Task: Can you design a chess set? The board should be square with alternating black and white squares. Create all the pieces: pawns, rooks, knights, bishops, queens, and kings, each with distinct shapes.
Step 4521:
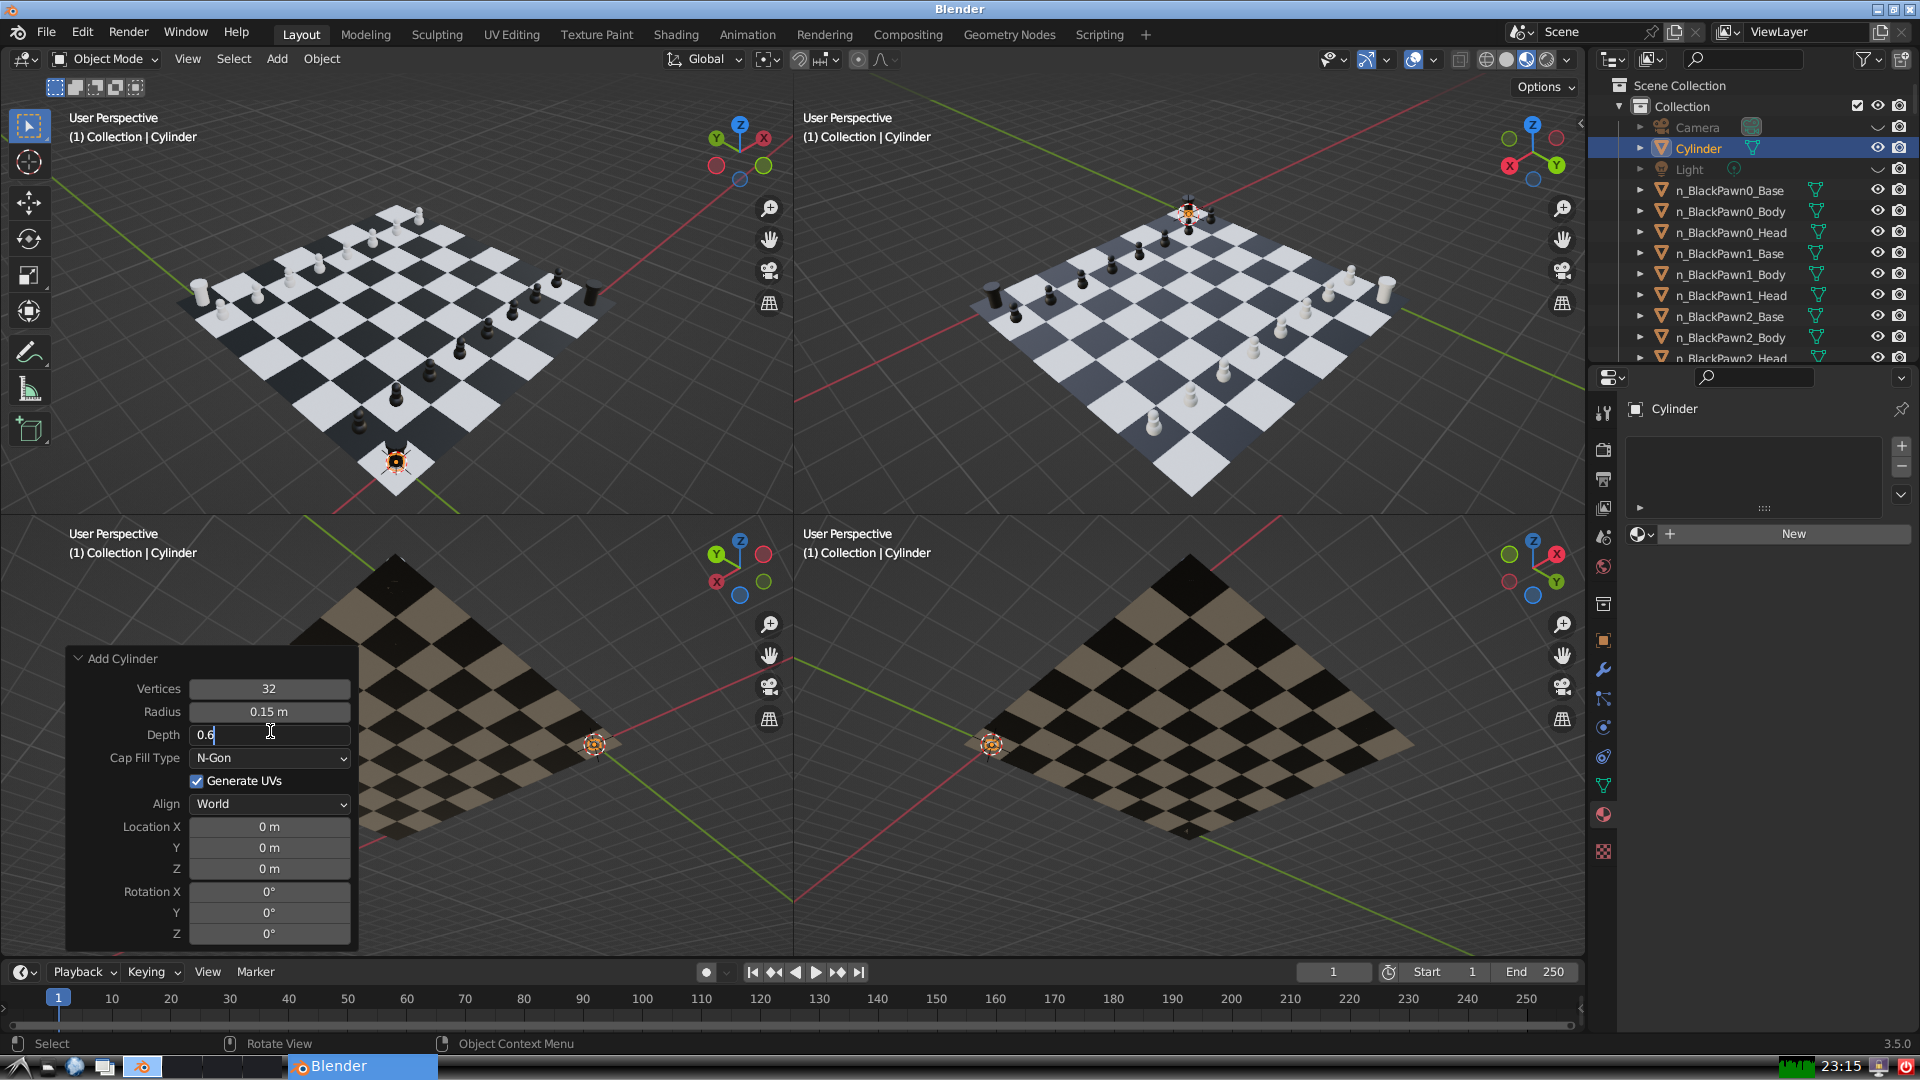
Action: {"key_press": ['Return']}